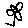
Label: flower